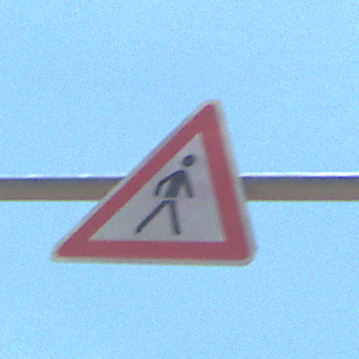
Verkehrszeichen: FussgaengerLinks
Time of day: Midday
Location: Outdoor (Nature)
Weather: Clear
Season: NotSpecified
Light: Natural